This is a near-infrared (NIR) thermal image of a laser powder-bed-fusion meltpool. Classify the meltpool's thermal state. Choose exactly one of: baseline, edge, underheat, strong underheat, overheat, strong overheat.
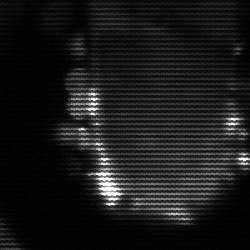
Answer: baseline